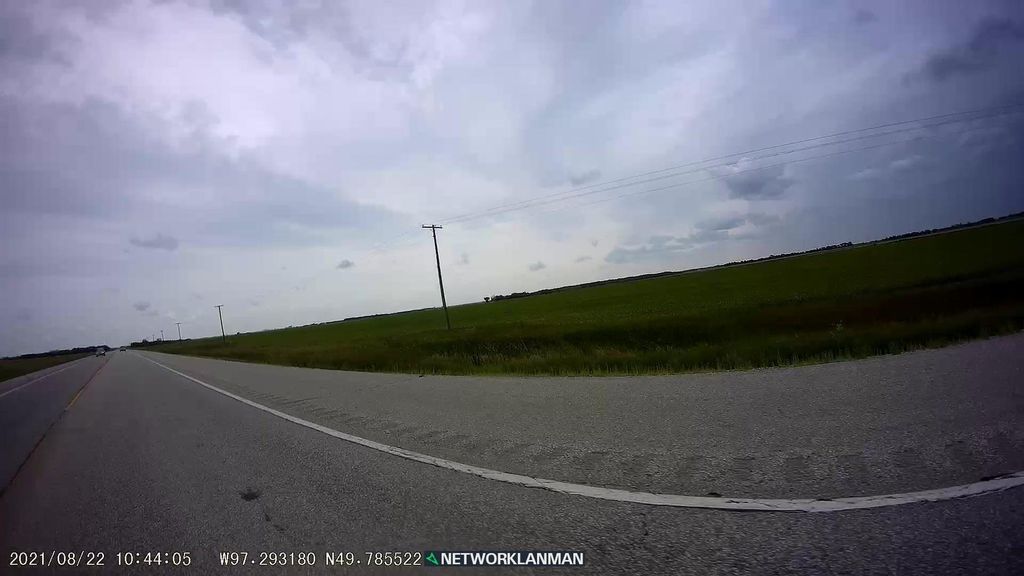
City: winnipeg